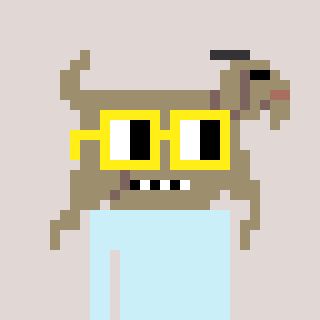
a pixel art character with square yellow glasses, a goat-shaped head and a darkbrown-colored body on a warm background